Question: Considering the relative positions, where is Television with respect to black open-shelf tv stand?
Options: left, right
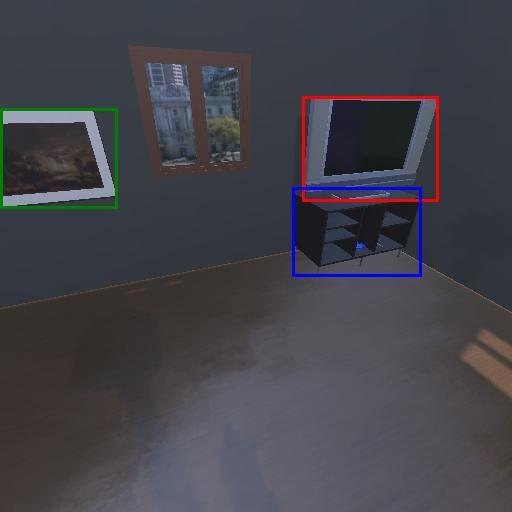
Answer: left